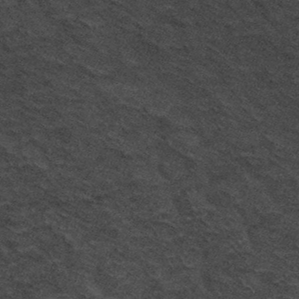
Label: frost